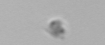
Label: detritus